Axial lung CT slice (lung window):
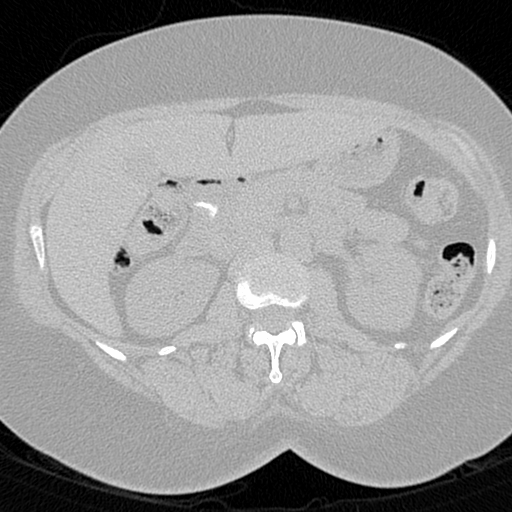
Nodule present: no